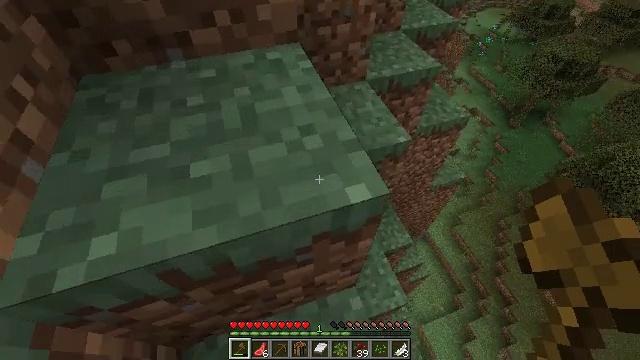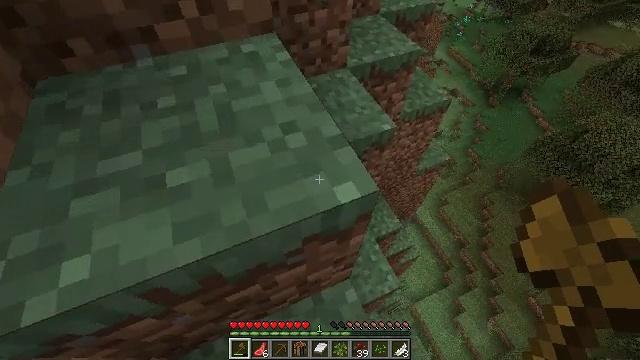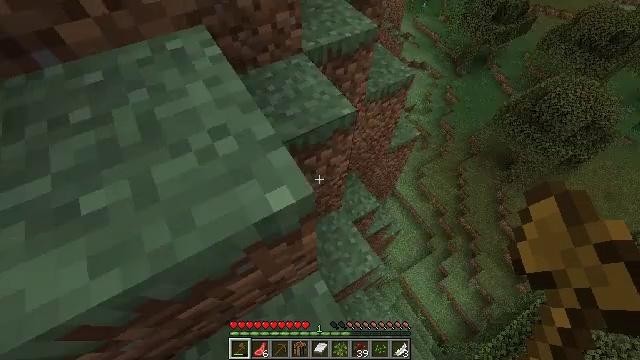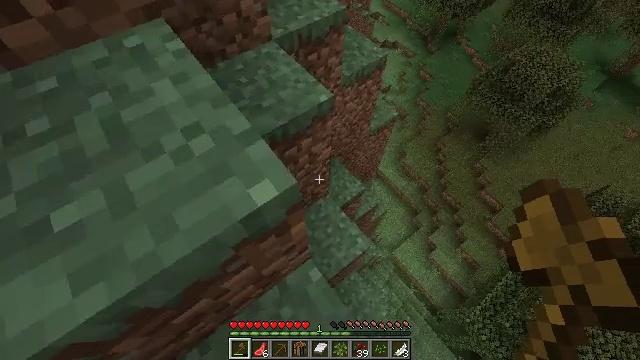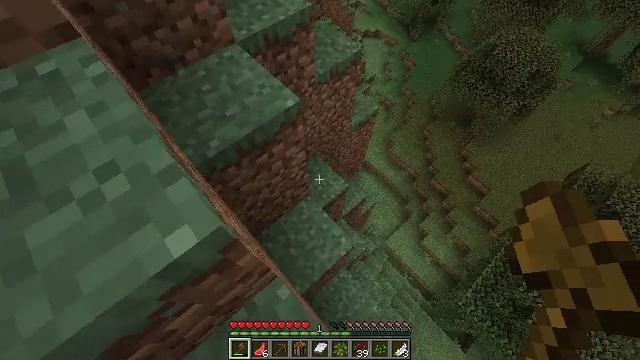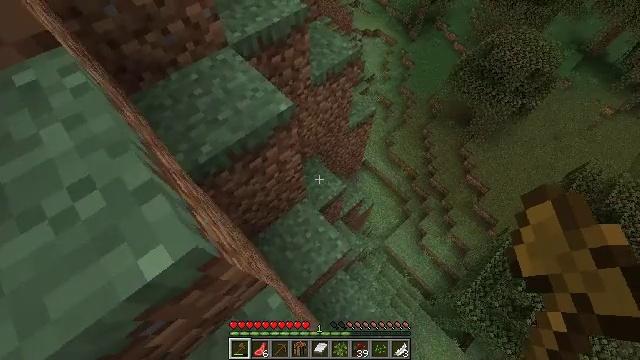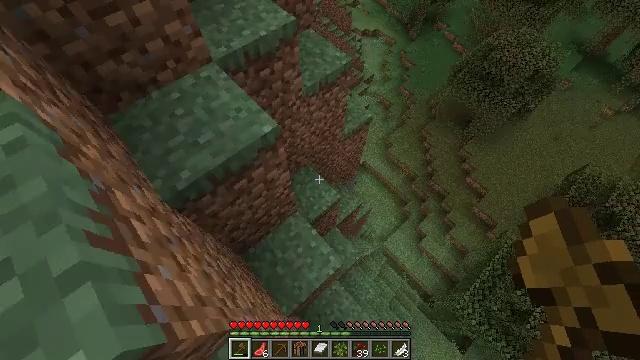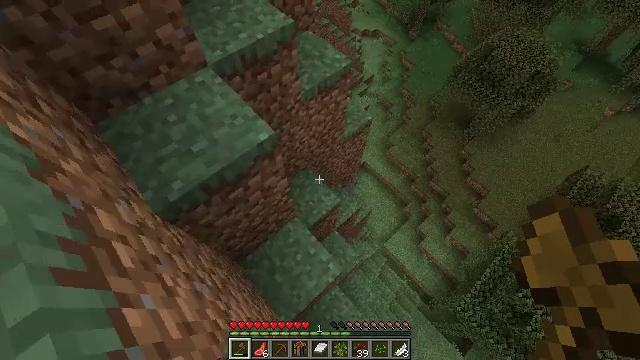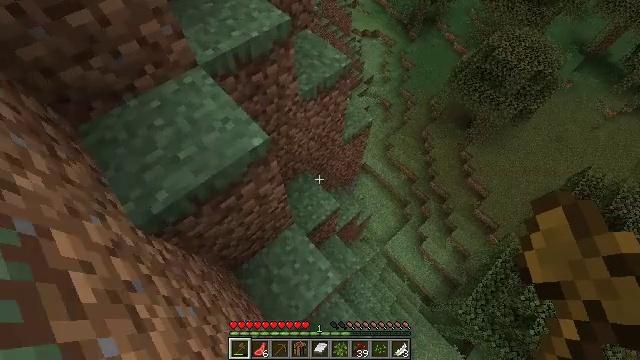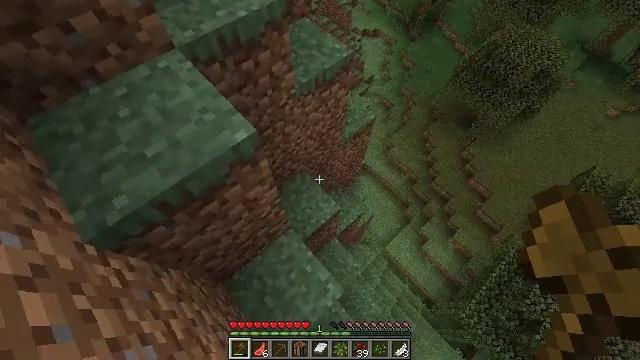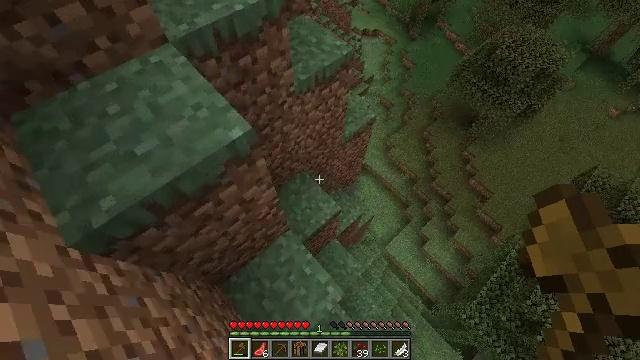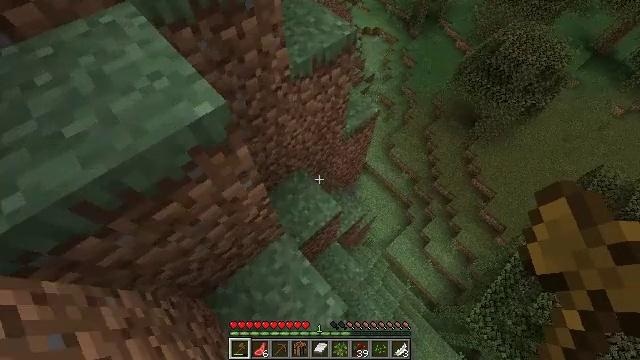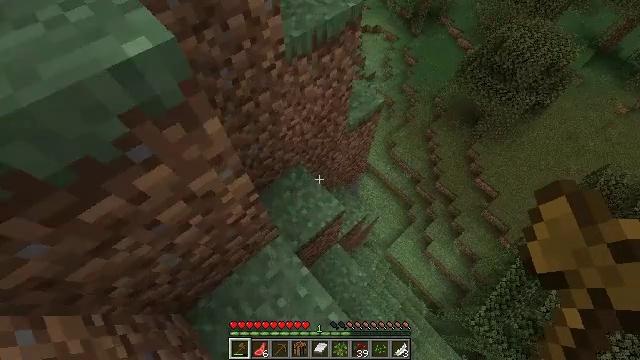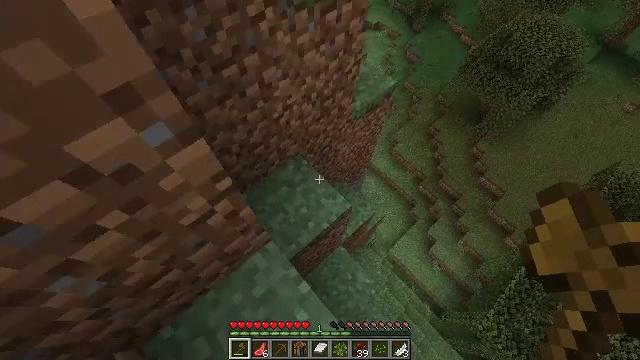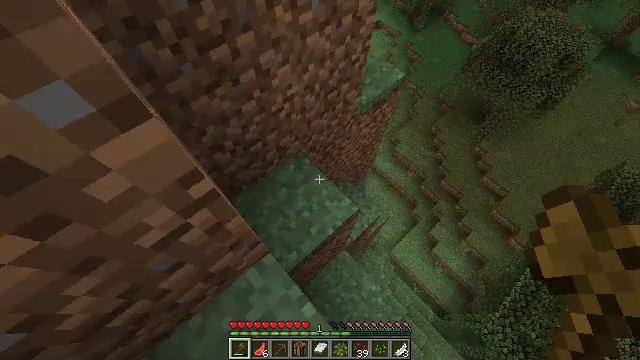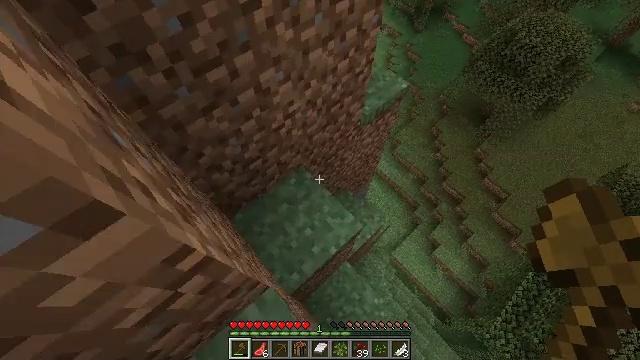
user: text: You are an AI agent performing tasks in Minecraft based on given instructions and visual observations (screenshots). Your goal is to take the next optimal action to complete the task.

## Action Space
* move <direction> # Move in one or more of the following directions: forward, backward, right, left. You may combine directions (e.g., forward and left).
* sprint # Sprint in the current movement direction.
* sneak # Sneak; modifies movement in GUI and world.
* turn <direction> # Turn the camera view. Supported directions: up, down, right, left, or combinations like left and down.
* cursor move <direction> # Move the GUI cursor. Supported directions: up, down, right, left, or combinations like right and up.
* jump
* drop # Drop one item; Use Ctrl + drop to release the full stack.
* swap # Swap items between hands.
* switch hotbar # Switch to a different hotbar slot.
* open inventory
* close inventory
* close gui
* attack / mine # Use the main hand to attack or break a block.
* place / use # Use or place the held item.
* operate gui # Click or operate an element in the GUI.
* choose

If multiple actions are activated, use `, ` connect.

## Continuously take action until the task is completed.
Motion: motion action
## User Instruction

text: Excavate the red sand area.
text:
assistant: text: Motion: move forward, turn right and down
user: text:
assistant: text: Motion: move forward, turn right and down
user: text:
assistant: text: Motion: move forward, turn right and down
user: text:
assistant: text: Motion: move forward, turn right and down
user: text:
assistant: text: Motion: move forward
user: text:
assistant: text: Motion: move forward
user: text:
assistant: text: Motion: move forward
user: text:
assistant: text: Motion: move forward
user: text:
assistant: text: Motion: move forward
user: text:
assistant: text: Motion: move forward
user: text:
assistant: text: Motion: move forward and move left
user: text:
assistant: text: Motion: move forward and move left
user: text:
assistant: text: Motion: move forward and move left
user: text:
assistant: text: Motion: no_op
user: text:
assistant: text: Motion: move forward
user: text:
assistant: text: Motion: move forward
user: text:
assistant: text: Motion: move forward
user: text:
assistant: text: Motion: move forward
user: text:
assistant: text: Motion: move forward
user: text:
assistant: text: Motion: move forward
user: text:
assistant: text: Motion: turn down
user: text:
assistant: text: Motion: turn right and down
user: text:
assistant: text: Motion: turn right and down
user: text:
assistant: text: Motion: no_op
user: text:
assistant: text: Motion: no_op
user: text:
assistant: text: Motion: no_op
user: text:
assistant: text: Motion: move right
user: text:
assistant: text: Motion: move right
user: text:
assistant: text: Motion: move right
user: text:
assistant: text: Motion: no_op